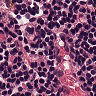
Metastatic tissue present: no